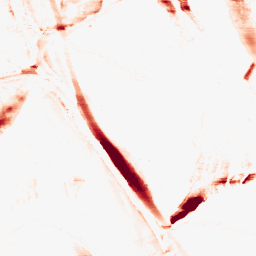
Category: morphological
Decomposition family: morphological_ellipse
Decomposition parameters: operation: opening
width: 5
height: 30
Upsampling method: bicubic
Upsampling parameters: scale: 4
Upsampling scale: 4